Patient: sex M, age 79
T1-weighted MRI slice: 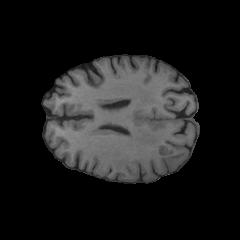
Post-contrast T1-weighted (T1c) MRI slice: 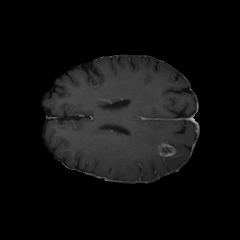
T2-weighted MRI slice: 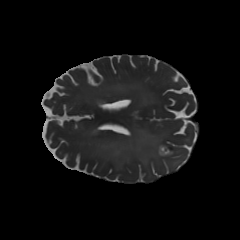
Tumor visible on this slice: yes
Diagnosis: Glioblastoma, IDH-wildtype
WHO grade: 4